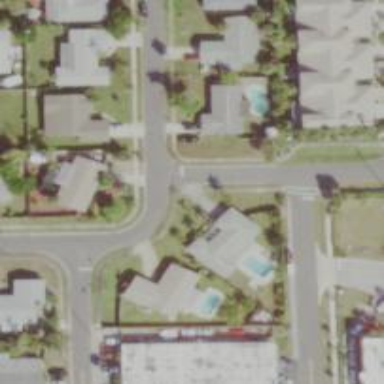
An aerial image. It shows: Road with stop sign.